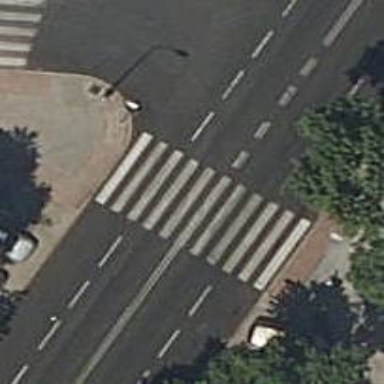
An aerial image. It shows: Uncontrolled zebra crossing on the road.